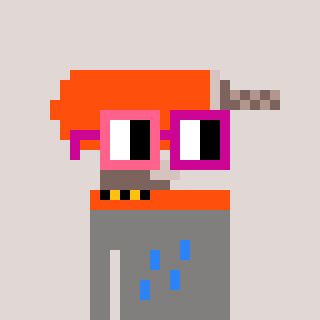
a pixel art character with square pink and red glasses, a drill-shaped head and a bluegrey-colored body on a warm background